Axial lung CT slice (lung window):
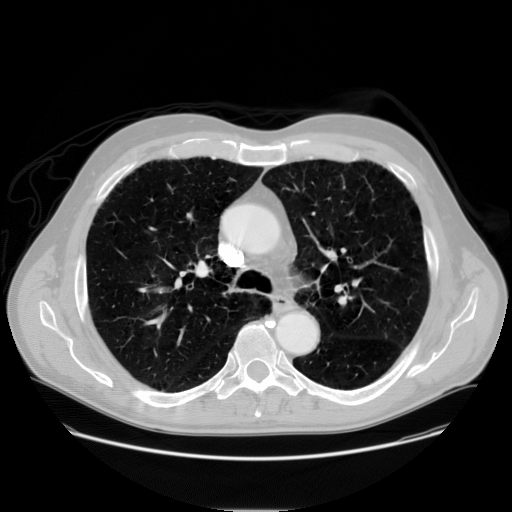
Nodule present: no